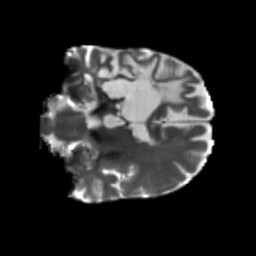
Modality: T2w
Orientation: coronal
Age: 57
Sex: male
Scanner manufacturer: siemens
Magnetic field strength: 3 T
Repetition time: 5.47 s
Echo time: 0.0854 s